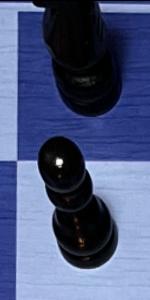
Label: Pawn_Black